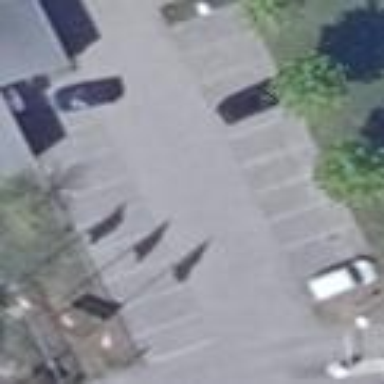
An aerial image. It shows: Parking area.